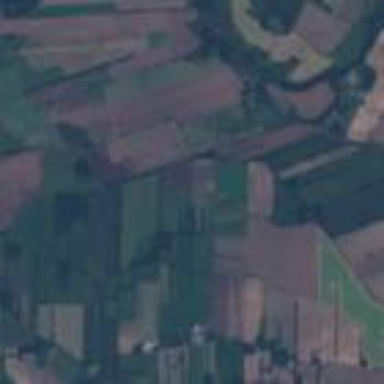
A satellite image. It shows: Picturesque farmland scene.